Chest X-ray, AP view. Patient: 52 years old, sex M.
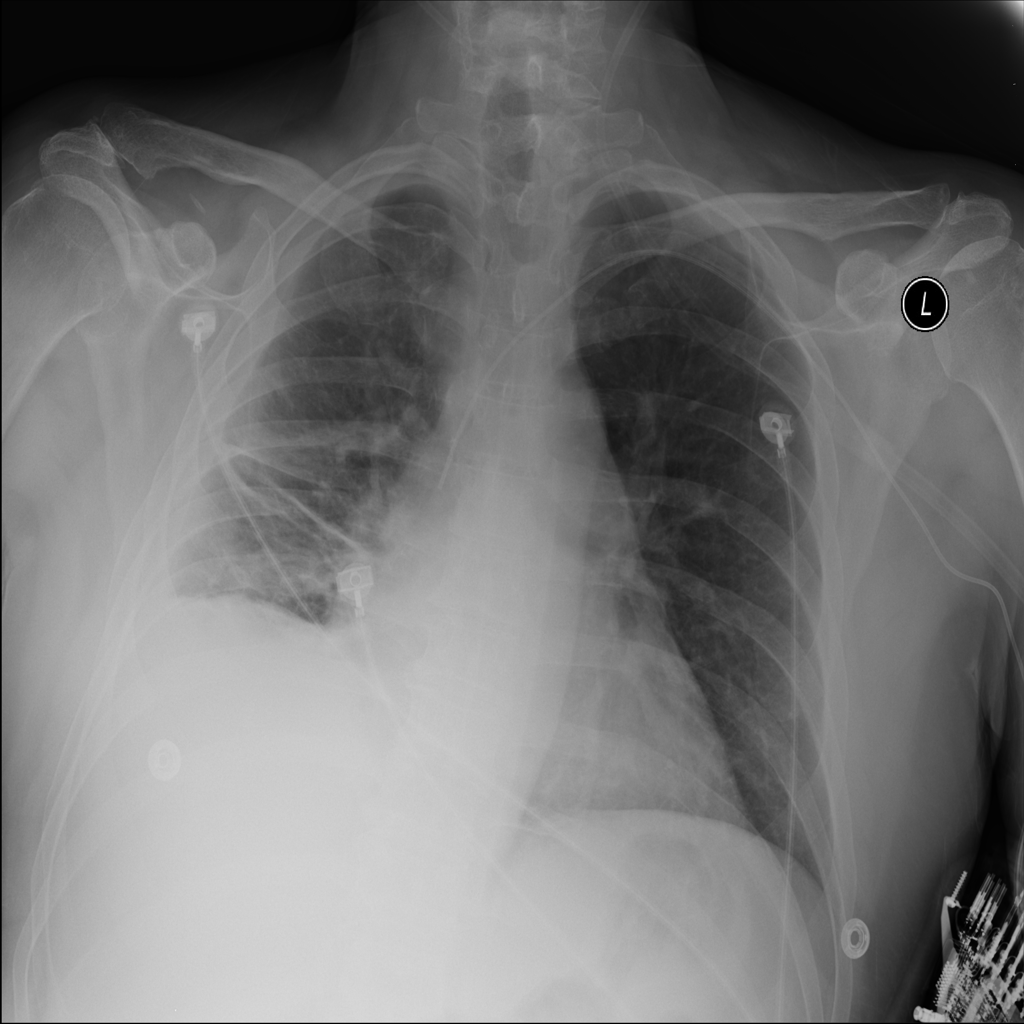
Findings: Effusion, Pleural_Thickening